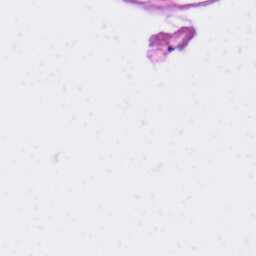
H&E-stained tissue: Skin